Field crop: maize
Growth stage: 2
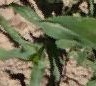
Species: maize